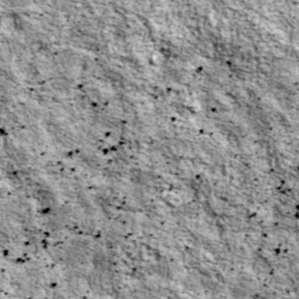
Label: non_frost